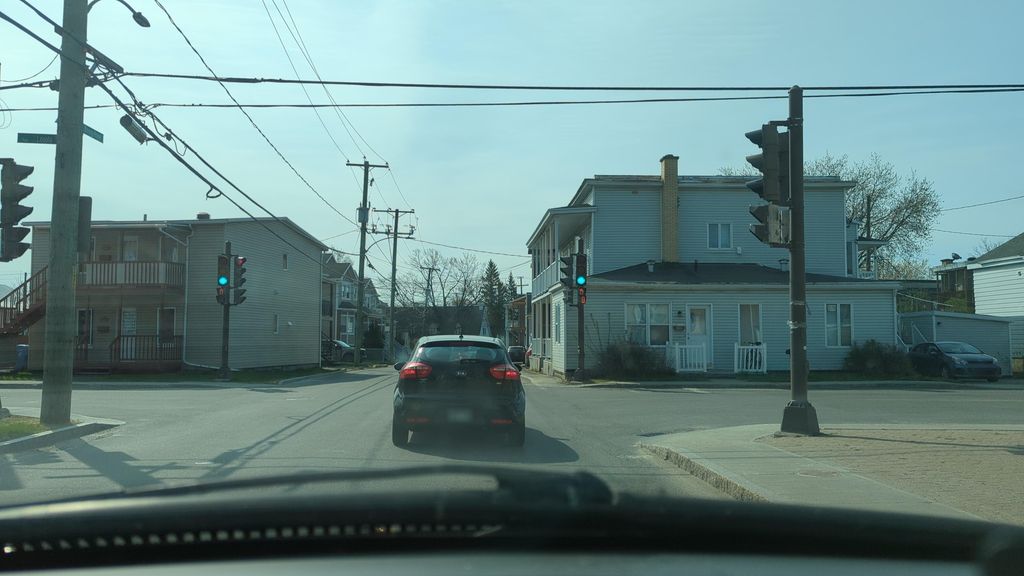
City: quebec_city